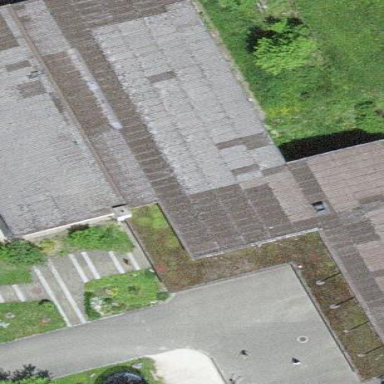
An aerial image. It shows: School building.